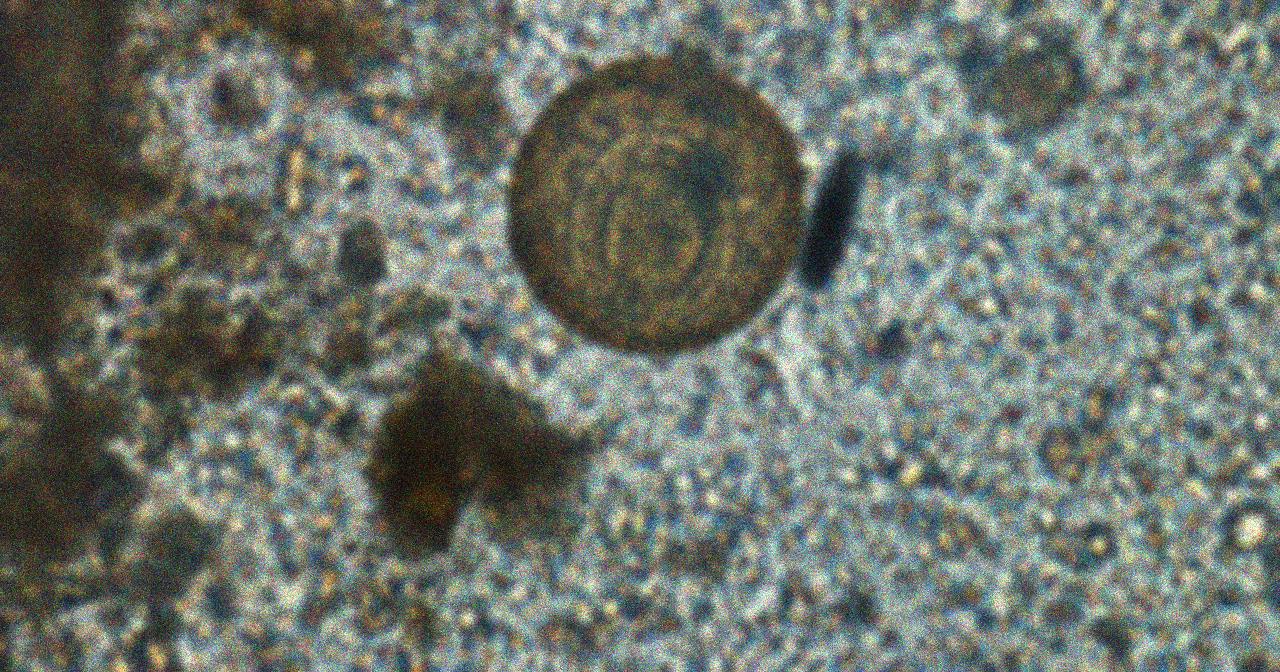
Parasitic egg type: Hymenolepis diminuta